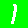
Digit: 1